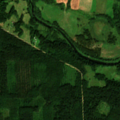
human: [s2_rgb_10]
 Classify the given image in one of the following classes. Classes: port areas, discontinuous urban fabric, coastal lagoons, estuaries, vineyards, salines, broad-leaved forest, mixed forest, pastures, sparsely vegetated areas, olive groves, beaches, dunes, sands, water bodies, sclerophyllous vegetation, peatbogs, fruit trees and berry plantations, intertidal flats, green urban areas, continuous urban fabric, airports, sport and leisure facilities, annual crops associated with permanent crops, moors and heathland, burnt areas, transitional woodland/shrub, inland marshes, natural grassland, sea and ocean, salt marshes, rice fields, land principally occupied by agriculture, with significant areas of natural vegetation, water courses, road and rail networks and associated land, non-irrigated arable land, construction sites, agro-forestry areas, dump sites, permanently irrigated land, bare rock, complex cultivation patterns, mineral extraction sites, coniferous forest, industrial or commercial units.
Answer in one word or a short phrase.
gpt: pastures, land principally occupied by agriculture, with significant areas of natural vegetation, coniferous forest, mixed forest, transitional woodland/shrub